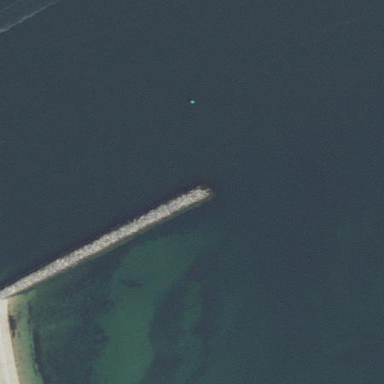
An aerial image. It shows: Breakwater structure.